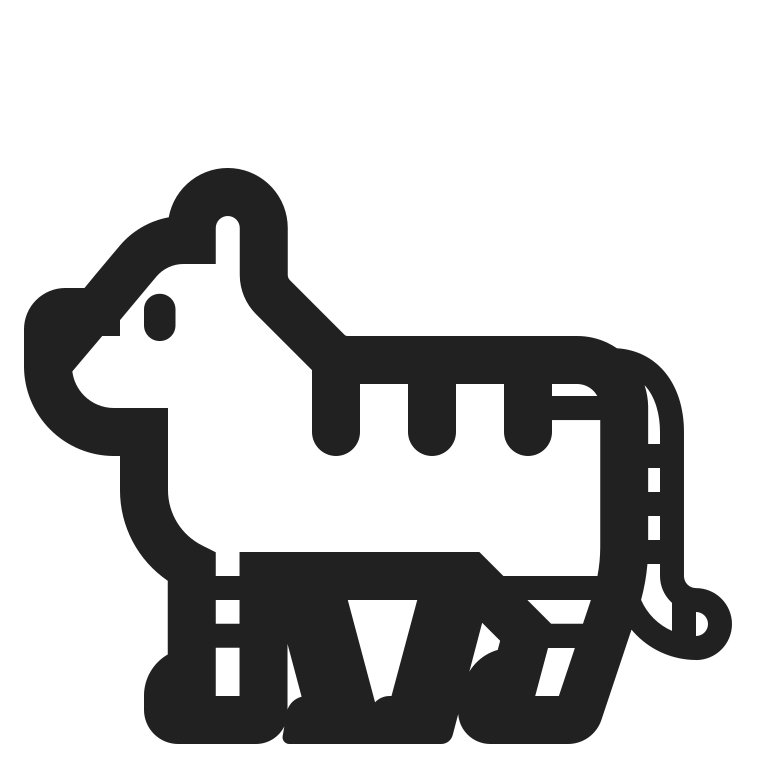
tiger high contrast